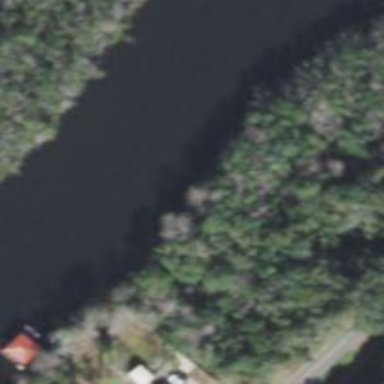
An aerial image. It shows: Historic bridge with spur service.